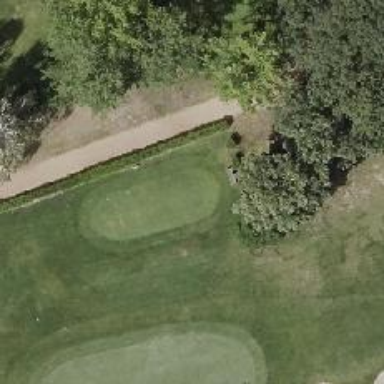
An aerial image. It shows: Golf tee.